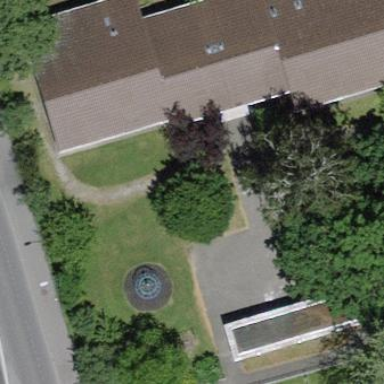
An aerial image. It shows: Kindergarten building.